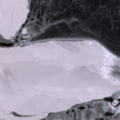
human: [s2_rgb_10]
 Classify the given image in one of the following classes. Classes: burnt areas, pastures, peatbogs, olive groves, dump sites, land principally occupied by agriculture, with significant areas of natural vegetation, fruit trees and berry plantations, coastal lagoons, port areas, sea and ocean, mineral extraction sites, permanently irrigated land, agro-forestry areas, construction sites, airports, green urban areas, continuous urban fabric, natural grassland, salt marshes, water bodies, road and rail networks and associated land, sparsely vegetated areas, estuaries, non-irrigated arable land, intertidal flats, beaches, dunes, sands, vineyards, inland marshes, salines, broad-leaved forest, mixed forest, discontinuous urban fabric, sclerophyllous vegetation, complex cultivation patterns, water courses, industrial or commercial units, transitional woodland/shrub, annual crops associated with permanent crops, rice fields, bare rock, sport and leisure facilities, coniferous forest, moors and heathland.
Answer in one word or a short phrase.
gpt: sea and ocean